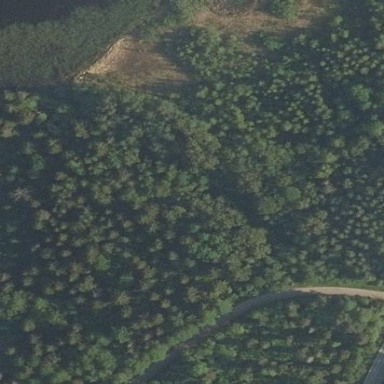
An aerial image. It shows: Mixed woodland with variety of leaf types and cycles.